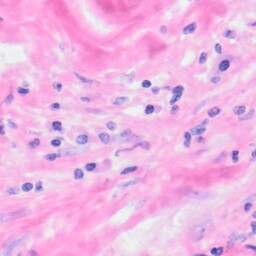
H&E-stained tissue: Kidney